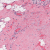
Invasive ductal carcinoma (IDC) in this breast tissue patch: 0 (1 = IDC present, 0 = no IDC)